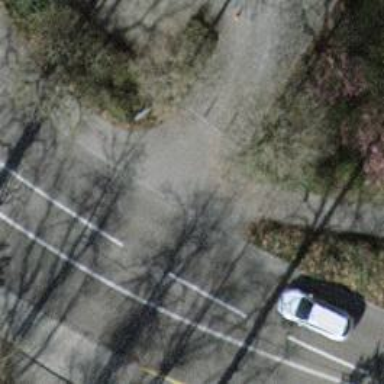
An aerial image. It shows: Asphalt path that serves as sidewalk.